Question: I am facing a weird problem that i do not understand. I have outlet displaying in Outlet tab but when i try do drag and drop it, it does not appear and thus i am unable to use it. I haven't faces such issue before so help appreciated.
As you can see on image when i try to drag either directly from File's owner or from the Outlet tab the "pointobject" which i want to use does not appear.
In my ViewController you will find this
'''
#import "PointObject.h"
@interface LandscapeViewController : UIViewController <UITableViewDelegate,
UITableViewDataSource, PointObjectDelegate>
{
// not relevant code up here
//----------------------------------------
/*
* for graph
*/
LandscapeGraphViewController * landscapeGraphViewController;
IBOutlet PointObject *pointObject;
IBOutlet UIButton *ZoomIn;
IBOutlet UIButton *ZoomOut;
}
// not relevant code below
'''
In my PointObject.h you will find this
'''
@class PointObject;
@protocol PointObjectDelegate
-(double)expressionResultForXValue: (CGFloat)x requestor: (PointObject *)pointObject;
@end
@interface PointObject : UIView
{
id<PointObjectDelegate> delegate;
CGFloat scale;
CGPoint originOffset;
}
-(void)reset;
@property (assign) id <PointObjectDelegate> delegate;
'''
Some code has been cut out as it is not relevant to the question. Thank you
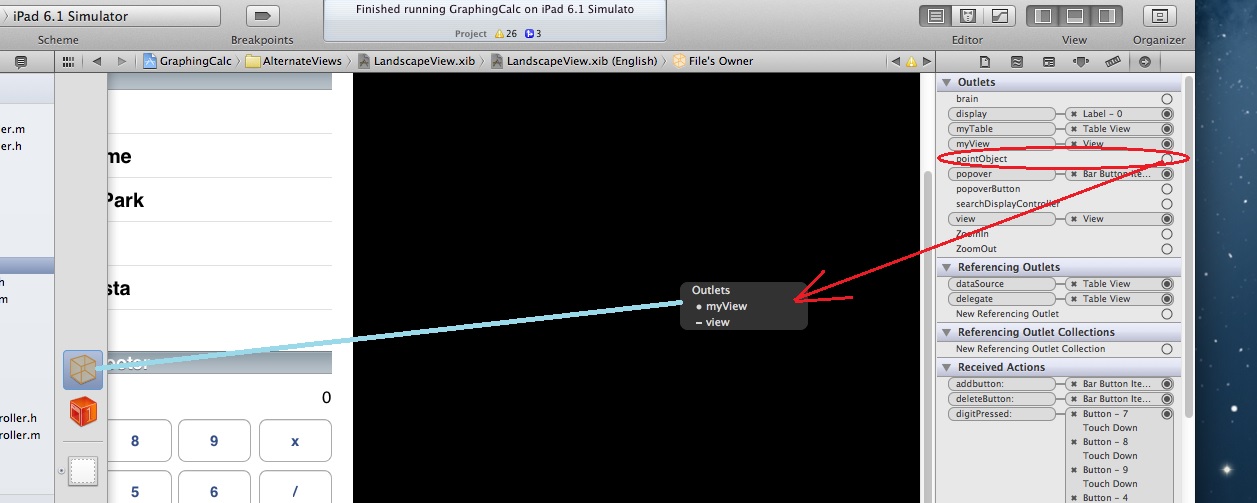
Answer: Make sure that you have assigned class 'PointObject' to a view, you want to use as 'PointObject'
Just see following image...

As shown in image select your view which is used as 'PointObject' then in third tab of property window assign class 'PointObject' .
Hope it will help you........